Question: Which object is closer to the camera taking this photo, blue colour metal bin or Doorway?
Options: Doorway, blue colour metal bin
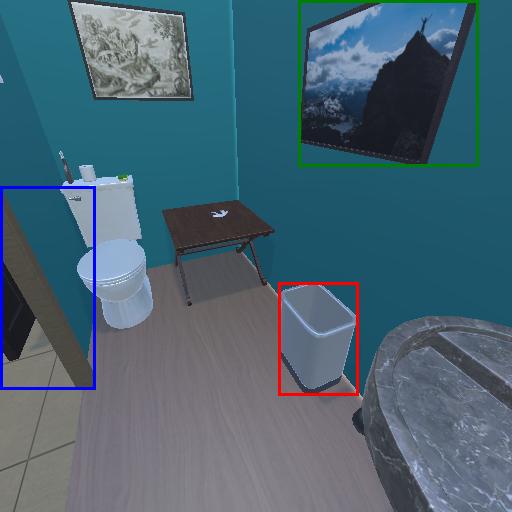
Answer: Doorway